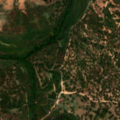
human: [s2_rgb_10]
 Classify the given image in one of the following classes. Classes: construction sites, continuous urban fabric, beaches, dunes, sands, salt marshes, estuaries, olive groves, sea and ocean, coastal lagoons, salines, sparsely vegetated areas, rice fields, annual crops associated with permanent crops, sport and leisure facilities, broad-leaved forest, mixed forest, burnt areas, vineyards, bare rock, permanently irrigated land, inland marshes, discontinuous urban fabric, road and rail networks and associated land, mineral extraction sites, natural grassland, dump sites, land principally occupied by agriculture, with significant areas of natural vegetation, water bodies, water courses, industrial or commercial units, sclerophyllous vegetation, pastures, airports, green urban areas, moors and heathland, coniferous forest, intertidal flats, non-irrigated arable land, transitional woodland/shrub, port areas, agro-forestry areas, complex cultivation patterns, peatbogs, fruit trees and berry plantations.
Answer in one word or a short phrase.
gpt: continuous urban fabric